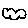
Label: cloud